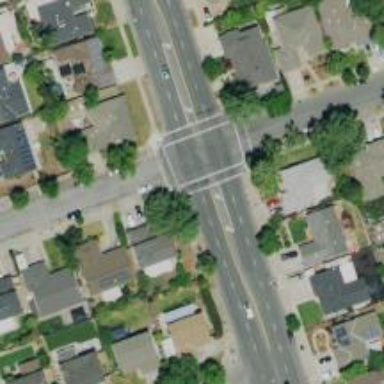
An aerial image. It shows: Solid stop line on the road.